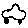
Label: car